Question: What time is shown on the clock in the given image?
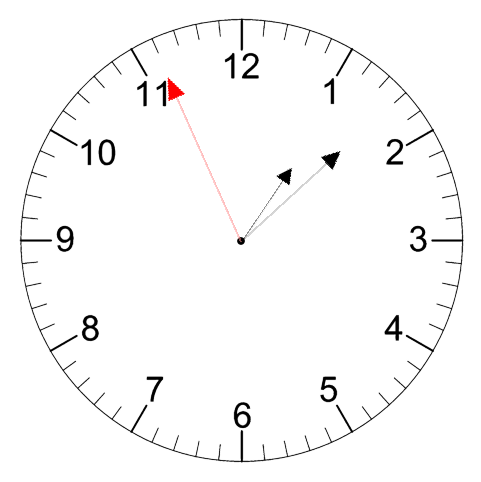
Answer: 01:07:56